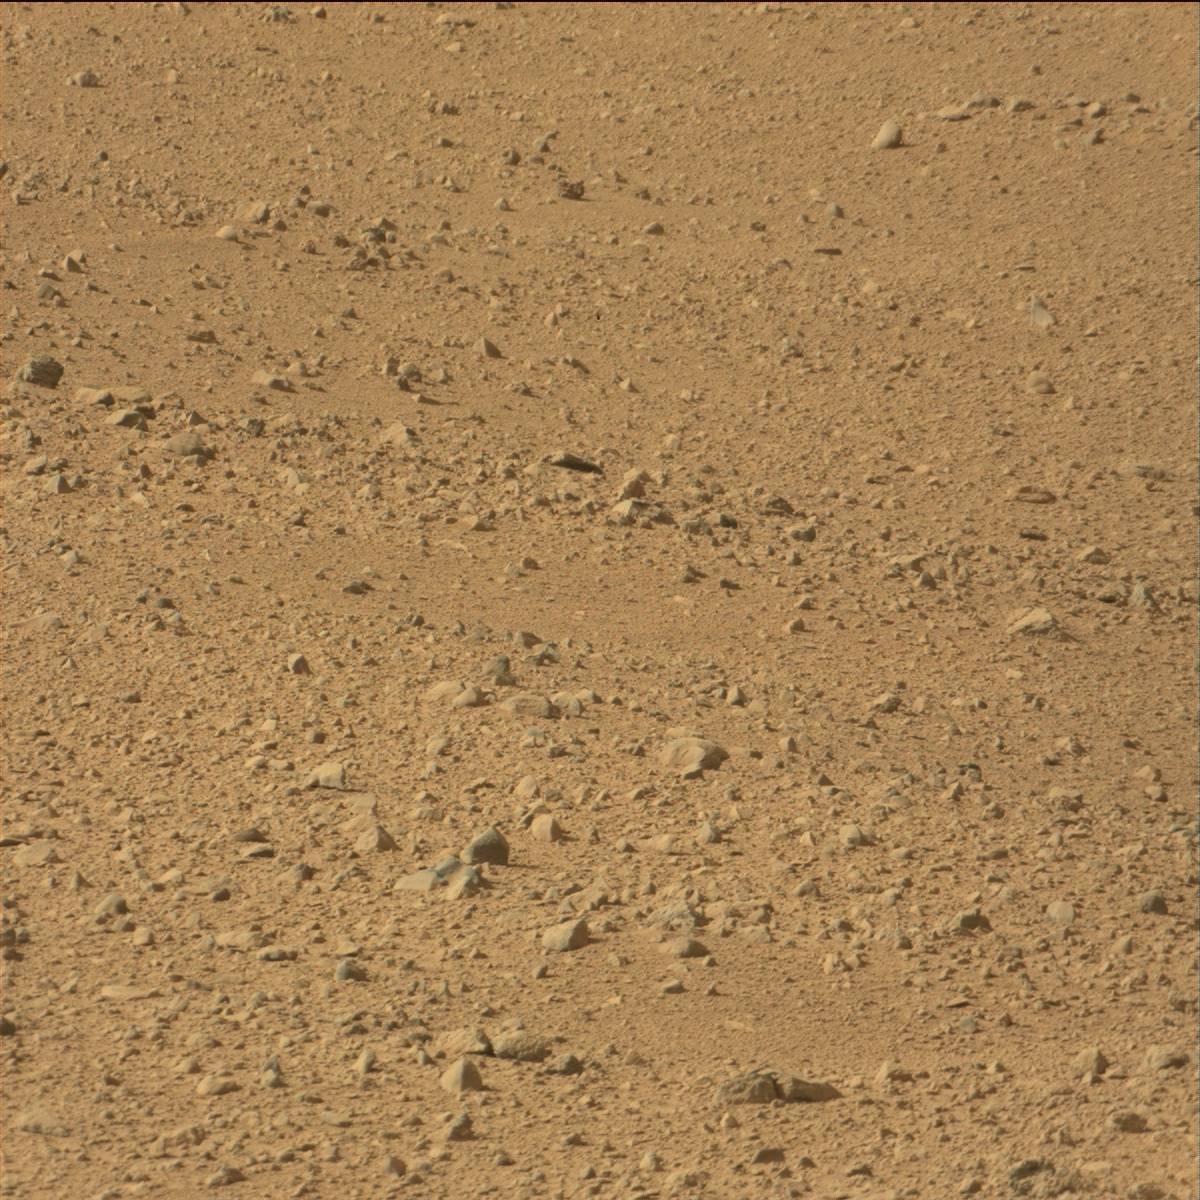
Terrain classes present: Bedrock, Rock, Sand / Soil